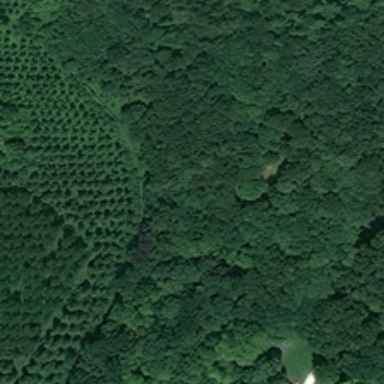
The tract of the dense forest is combined of bushy trees .